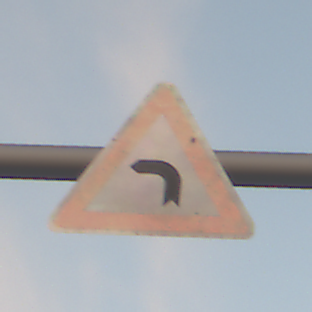
Verkehrszeichen: KurveLinks
Umgebung: Outdoor, Nature
Tageszeit: SunriseSunset
Wetter: PartlyCloudy
Licht: Natural
Jahreszeit: NotSpecified
Kontrast: LowContrast